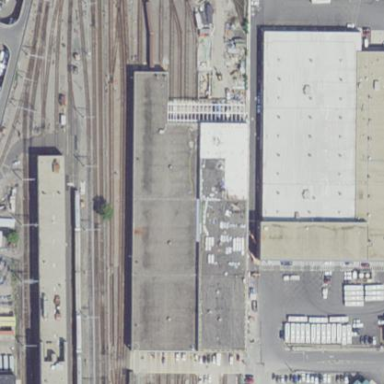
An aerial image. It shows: Building within railway depot.